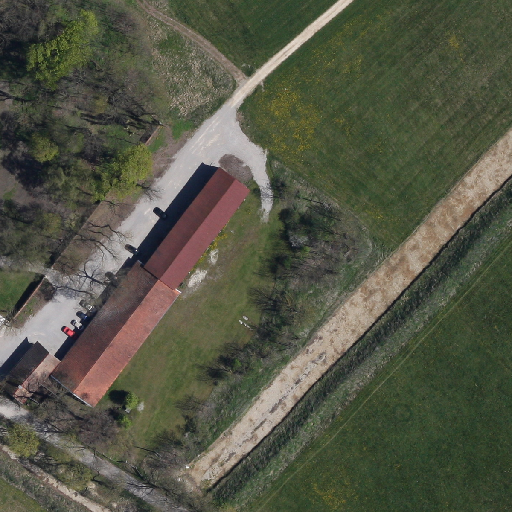
Referring expression: impervious surface